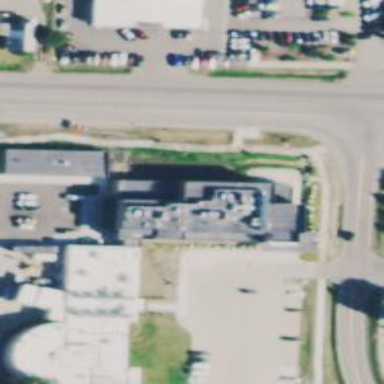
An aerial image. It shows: Police building.